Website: macys
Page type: account-selection
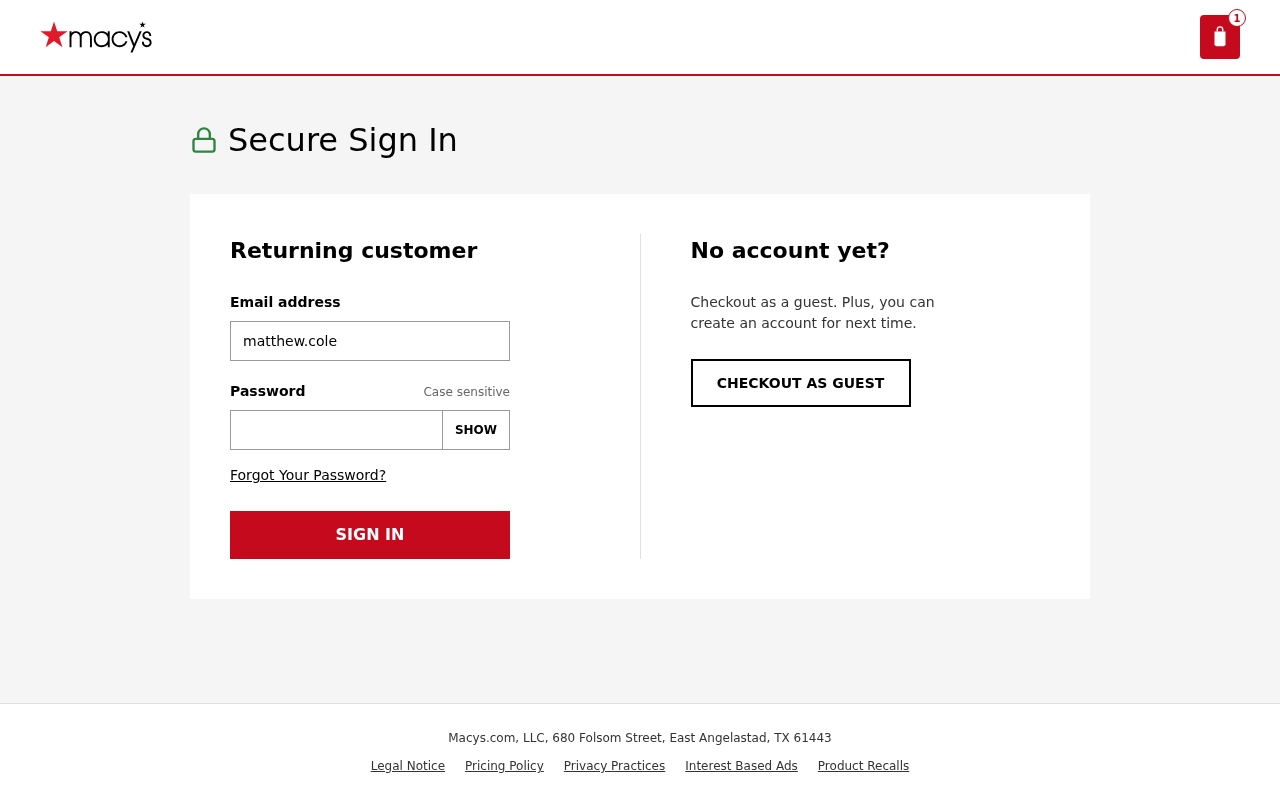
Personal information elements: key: PII_EMAIL
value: matthew.coleman@gmail.com
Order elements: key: ORDER_NUM_ITEMS
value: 1